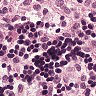
Metastatic tissue present: no